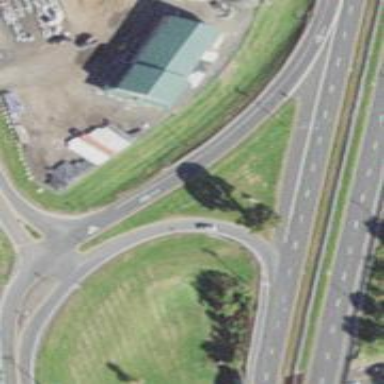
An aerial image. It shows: Trunk link highway.